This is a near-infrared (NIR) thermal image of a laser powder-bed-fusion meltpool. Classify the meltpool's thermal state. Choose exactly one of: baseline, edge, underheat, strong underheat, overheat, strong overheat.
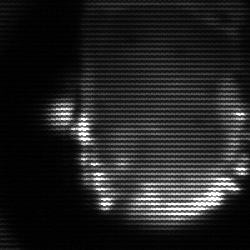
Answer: baseline